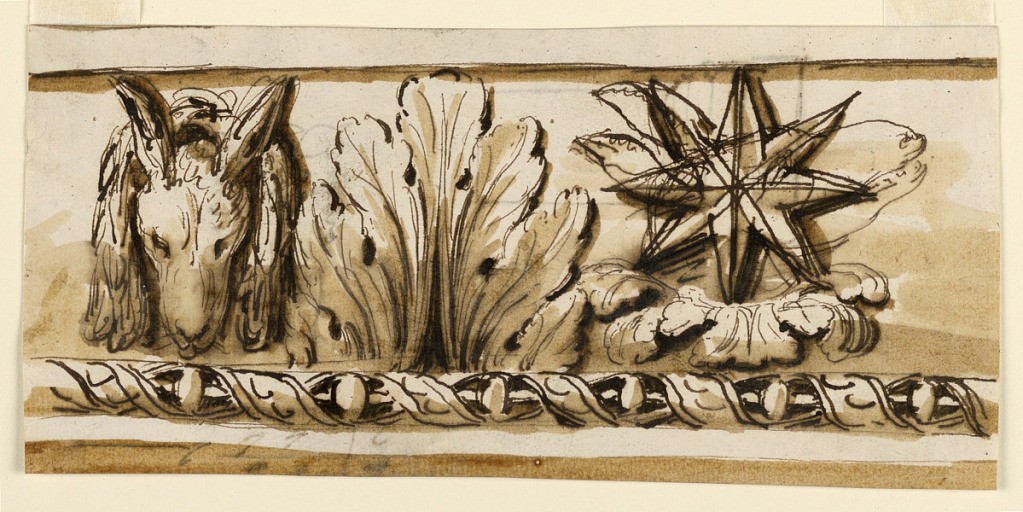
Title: Design for ceiling decoration
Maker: Giuseppe Barberi, Italian, 1746–1809
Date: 1746–1809
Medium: Pen and brown ink, brush and brown wash on off-white laid paper, lined
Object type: Drawing
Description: Design for ceiling decoration.